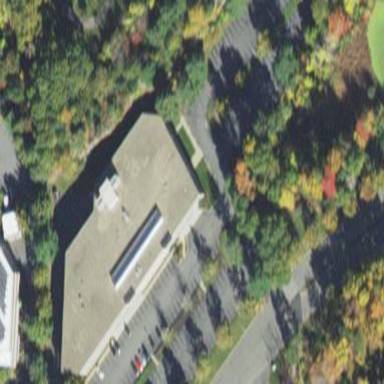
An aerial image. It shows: Office building.